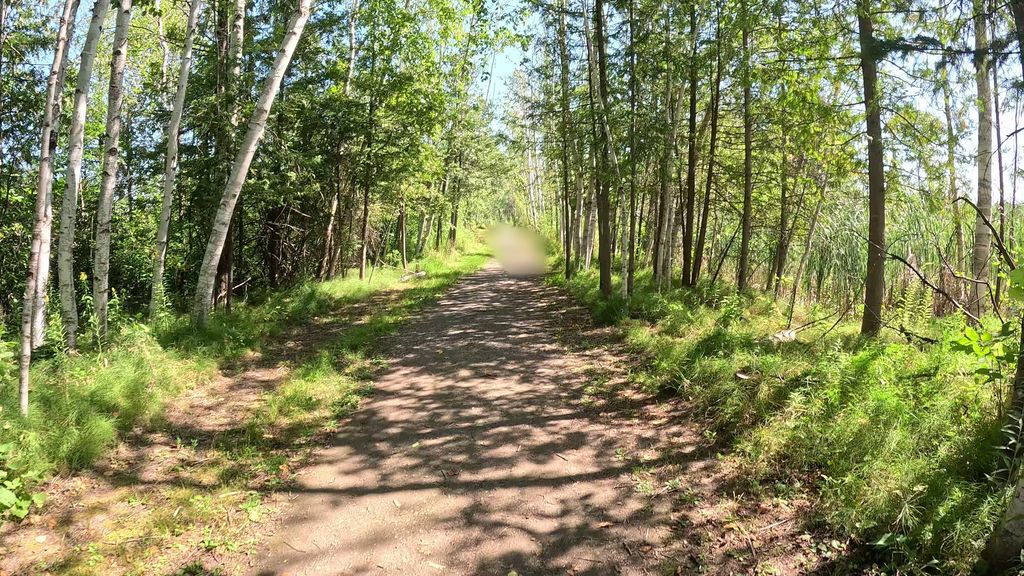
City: ottawa-gatineau